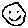
Label: smiley face